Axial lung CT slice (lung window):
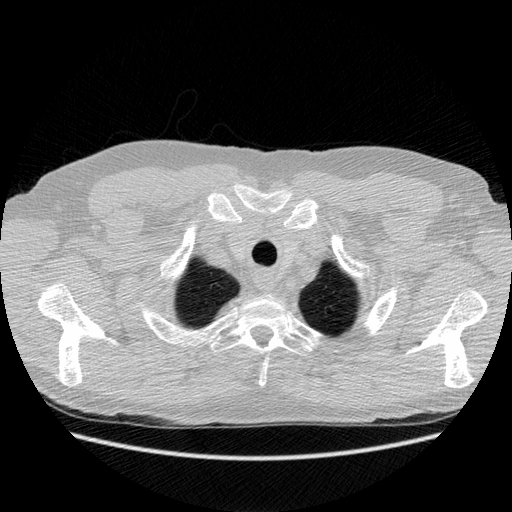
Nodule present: no